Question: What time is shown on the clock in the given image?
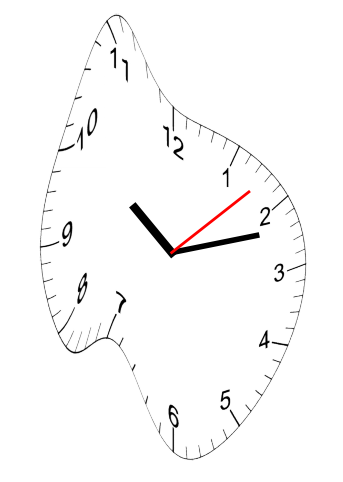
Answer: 10:12:08